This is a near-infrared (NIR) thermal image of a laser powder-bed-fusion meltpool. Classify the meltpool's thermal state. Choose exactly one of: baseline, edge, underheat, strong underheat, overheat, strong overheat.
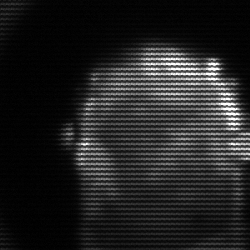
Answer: baseline